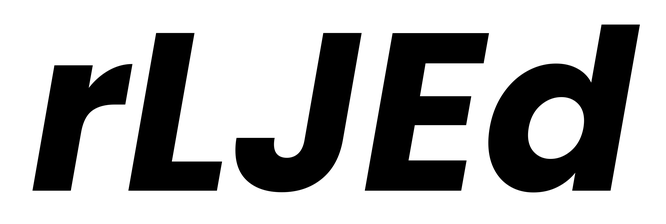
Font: Poppins-BoldItalic